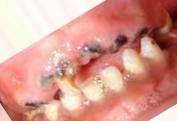
Condition: Caries